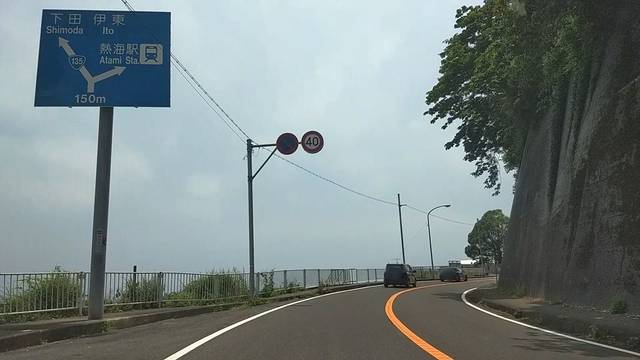
Region: Japan
Coordinates: 35.106, 139.084